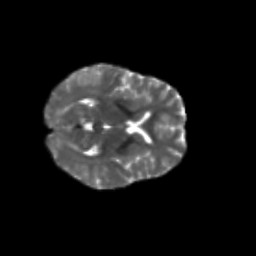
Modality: T2w
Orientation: axial
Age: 53
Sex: female
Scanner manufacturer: siemens
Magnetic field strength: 3 T
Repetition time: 4.71 s
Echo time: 0.0906 s